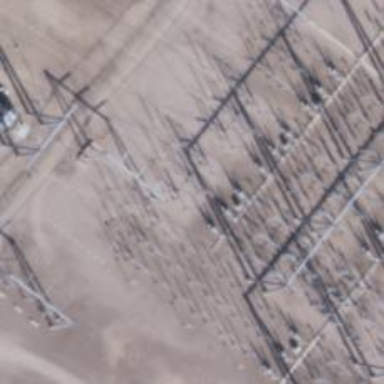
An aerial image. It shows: Switch for power supply.